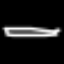
Label: pencil